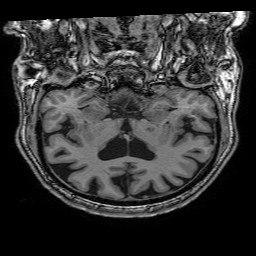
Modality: T1w
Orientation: sagittal
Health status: healthy
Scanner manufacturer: philips
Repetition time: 0.007628 s
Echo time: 0.00351 s